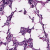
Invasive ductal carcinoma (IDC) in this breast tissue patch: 1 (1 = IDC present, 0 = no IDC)